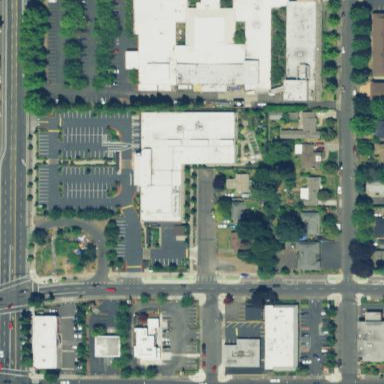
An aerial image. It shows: Clinic building offering healthcare services.